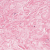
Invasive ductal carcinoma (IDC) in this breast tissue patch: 0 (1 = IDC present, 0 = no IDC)